Question: The sample code below occurred naturally. Suddenly my code thew a very nasty-sounding 'FatalExecutionEngineError' exception. I spent a good 30 minutes trying to isolate and minimize the culprit sample. Compile this using Visual Studio 2012 as a console app:
'''
class A<T>
{
static A() { }
public A() { string.Format("{0}", string.Empty); }
}
class B
{
static void Main() { new A<object>(); }
}
'''
Should produce this error on .NET framework 4 and 4.5:

Is this a known bug, what is the cause and what can I do to mitigate it? My current work around is to not use 'string.Empty', but am I barking up the wrong tree? Changing anything about that code makes it function as you would expect - for example removing the empty static constructor of 'A', or changing the type paramter from 'object' to 'int'.
I tried this code on my laptop and it didn't complain. However, I did try my main app and it crashed on the laptop as well. I must have mangled away something when reducing the problem, I'll see if I can figure out what that was.
My laptop crashed with the same code as above, with framework 4.0, but main crashes even with 4.5. Both systems are using VS'12 with latest updates (July?).
:
- <URL>
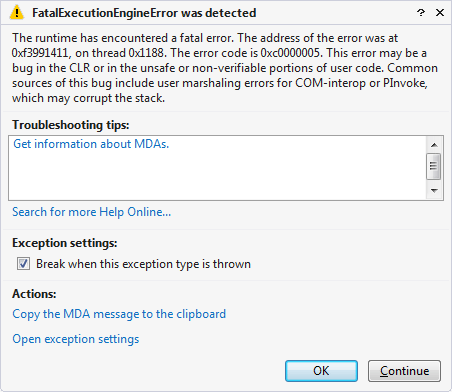
Answer: I looked a little deeper, and I believe I have found the source of the issue. It appears to be caused by a combination of a bug in the JIT type-initialization logic, and a change in the C# compiler that relies on the assumption that the JIT works as intended. I think the JIT bug existed in .NET 4.0, but was uncovered by the change in the compiler for .NET 4.5.
I do not think that 'beforefieldinit' is the only issue here. I think it's simpler than that.
The type 'System.String' in mscorlib.dll from .NET 4.0 contains a static constructor:
'''
.method private hidebysig specialname rtspecialname static
void .cctor() cil managed
{
// Code size 11 (0xb)
.maxstack 8
IL_0000: ldstr ""
IL_0005: stsfld string System.String::Empty
IL_000a: ret
} // end of method String::.cctor
'''
In the .NET 4.5 version of mscorlib.dll, 'String.cctor' (the static constructor) is conspicuously absent:
> ..... No static constructor :( .....
In both versions the 'String' type is adorned with 'beforefieldinit':
'''
.class public auto ansi serializable sealed beforefieldinit System.String
'''
I tried to create a type that would compile to IL similarly (so that it has static fields but no static constructor '.cctor'), but I could not do it. All of these types have a '.cctor' method in IL:
'''
public class MyString1 {
public static MyString1 Empty = new MyString1();
}
public class MyString2 {
public static MyString2 Empty = new MyString2();
static MyString2() {}
}
public class MyString3 {
public static MyString3 Empty;
static MyString3() { Empty = new MyString3(); }
}
'''
My guess is that two things changed between .NET 4.0 and 4.5:
First: The EE was changed so that it would automatically initialize 'String.Empty' from unmanaged code. This change was probably made for .NET 4.0.
Second: The compiler changed so that it did not emit a static constructor for string, knowing that 'String.Empty' would be assigned from the unmanaged side. This change appears to have been made for .NET 4.5.
It appears that the EE assign 'String.Empty' soon enough along some optimization paths. The change made to the compiler (or whatever changed to make 'String.cctor' disappear) expected the EE make this assignment before any user code executes, but it appears that the EE does not make this assignment before 'String.Empty' is used in methods of reference type reified generic classes.
Lastly, I believe that the bug is indicative of a deeper problem in the JIT type-initialization logic. It appears the change in the compiler is a special case for 'System.String', but I doubt that the JIT has made a special case here for 'System.String'.
First of all, WOW The BCL people have gotten very creative with some performance optimizations. of the 'String' methods are now performed using a Thread static cached 'StringBuilder' object.
I followed that lead for a while, but 'StringBuilder' isn't used on the 'Trim' code path, so I decided it couldn't be a Thread static problem.
I think I found a strange manifestation of the same bug though.
This code fails with an access violation:
'''
class A<T>
{
static A() { }
public A(out string s) {
s = string.Empty;
}
}
class B
{
static void Main() {
string s;
new A<object>(out s);
//new A<int>(out s);
System.Console.WriteLine(s.Length);
}
}
'''
However, if you uncomment '//new A<int>(out s);' in 'Main' then the code works just fine. In fact, if 'A' is reified with any reference type, the program fails, but if 'A' is reified with any value type then the code does not fail. Also if you comment out 'A''s static constructor, the code never fails. After digging into 'Trim' and 'Format', it is clear that the problem is that 'Length' is being inlined, and that in these samples above the 'String' type has not been initialized. In particular, inside the body of 'A''s constructor, 'string.Empty' is not correctly assigned, although inside the body of 'Main', 'string.Empty' is assigned correctly.
It is amazing to me that the type initialization of 'String' somehow depends on whether or not 'A' is reified with a value type. My only theory is that there is some optimizing JIT code path for generic type-initialization that is shared among all types, and that that path makes assumptions about BCL reference types ("special types?") and their state. A quick look though other BCL classes with 'public static' fields shows that basically of them implement a static constructor (even those with empty constructors and no data, like 'System.DBNull' and 'System.Empty'. BCL value types with 'public static' fields do not seem to implement a static constructor ('System.IntPtr', for instance). This seems to indicate that the JIT makes some assumptions about BCL reference type initialization.
FYI Here is the JITed code for the two versions:
'A<object>.ctor(out string)':
'''
public A(out string s) {
<PHONE> push rbx
<PHONE> sub rsp,20h
<PHONE> mov rbx,rdx
<PHONE> lea rdx,[FFEE38D0h]
0000000f mov rcx,qword ptr [rcx]
<PHONE> call 000000005F7AB4A0
s = string.Empty;
<PHONE> mov rdx,qword ptr [FFEE38D0h]
0000001e mov rcx,rbx
<PHONE> call 000000005F661180
<PHONE> nop
<PHONE> add rsp,20h
0000002b pop rbx
0000002c ret
}
'''
'A<int32>.ctor(out string)':
'''
public A(out string s) {
<PHONE> sub rsp,28h
<PHONE> mov rax,rdx
s = string.Empty;
<PHONE> mov rdx,12353250h
<PHONE> mov rdx,qword ptr [rdx]
<PHONE> mov rcx,rax
<PHONE> call 000000005F691160
0000001c nop
0000001d add rsp,28h
<PHONE> ret
}
'''
The rest of the code ('Main') is identical between the two versions.
In addition, the IL from the two versions is identical except for the call to 'A.ctor' in 'B.Main()', where the IL for the first version contains:
'''
newobj instance void class A'1<object>::.ctor(string&)
'''
versus
'''
... A'1<int32>...
'''
in the second.
Another thing to note is that the JITed code for 'A<int>.ctor(out string)': is the same as in the non-generic version.